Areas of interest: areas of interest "Agricultural and Sideline Products Market"
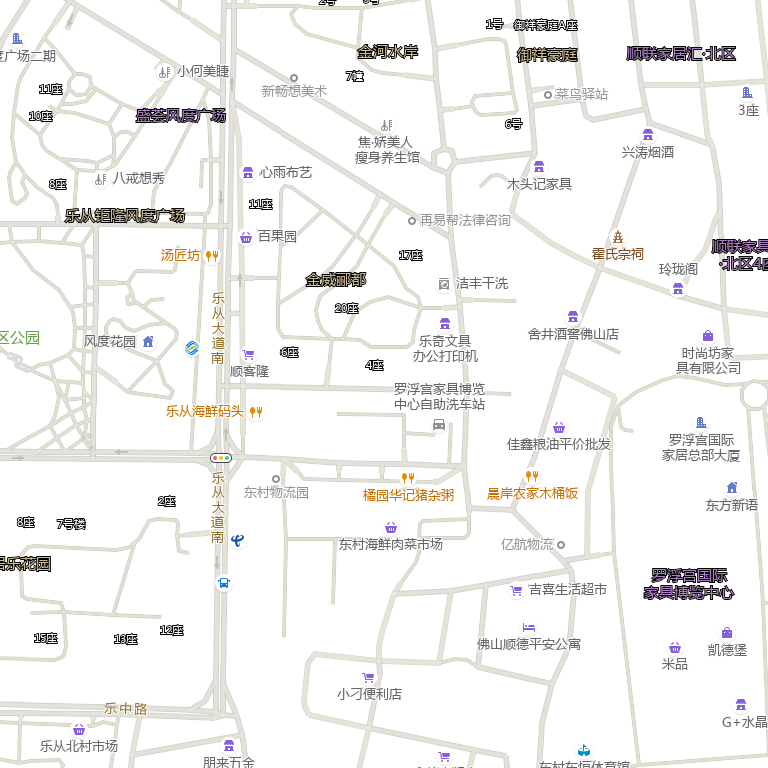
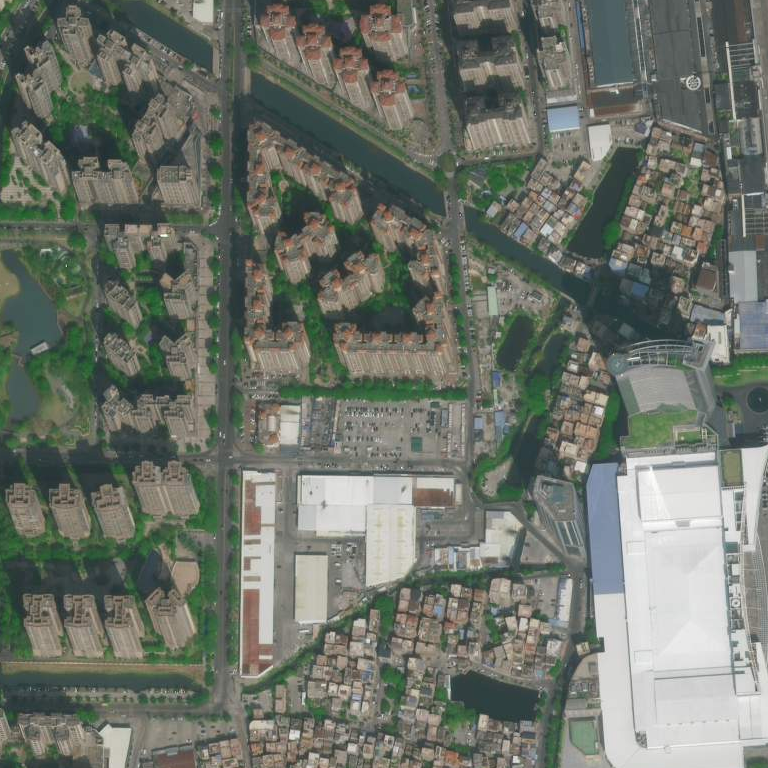